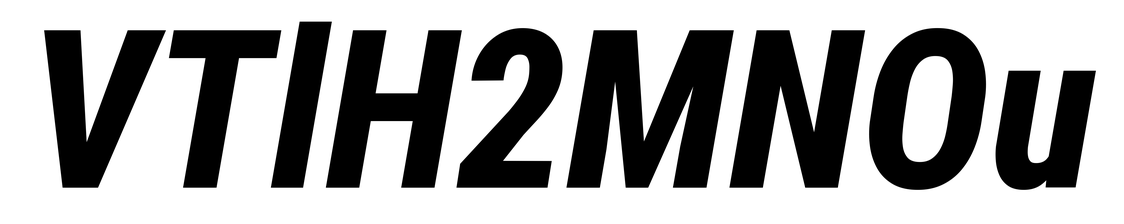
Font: Roboto-Italic_Condensed_ExtraBold_Italic